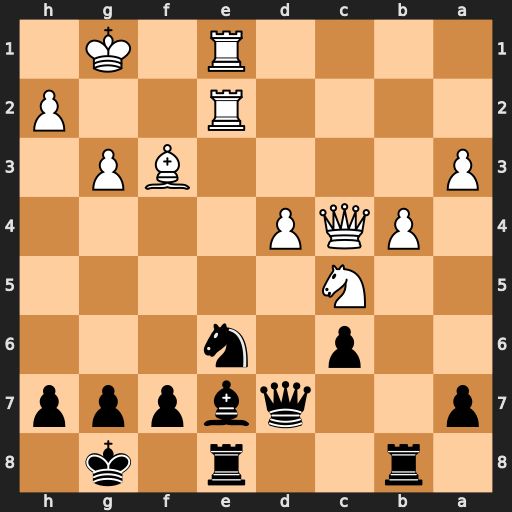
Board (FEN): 1r2r1k1/p2qbppp/2p1n3/2N5/1PQP4/P4BP1/4R2P/4R1K1
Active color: b
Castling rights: -
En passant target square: -
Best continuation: Qxd4+ Qxd4 Nxd4